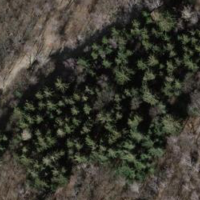
EUNIS habitat code: 43
Species observed at this site:
Astrantia minor